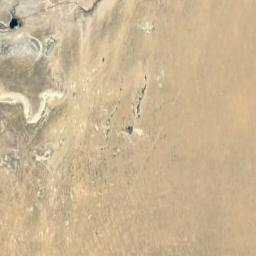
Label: desert